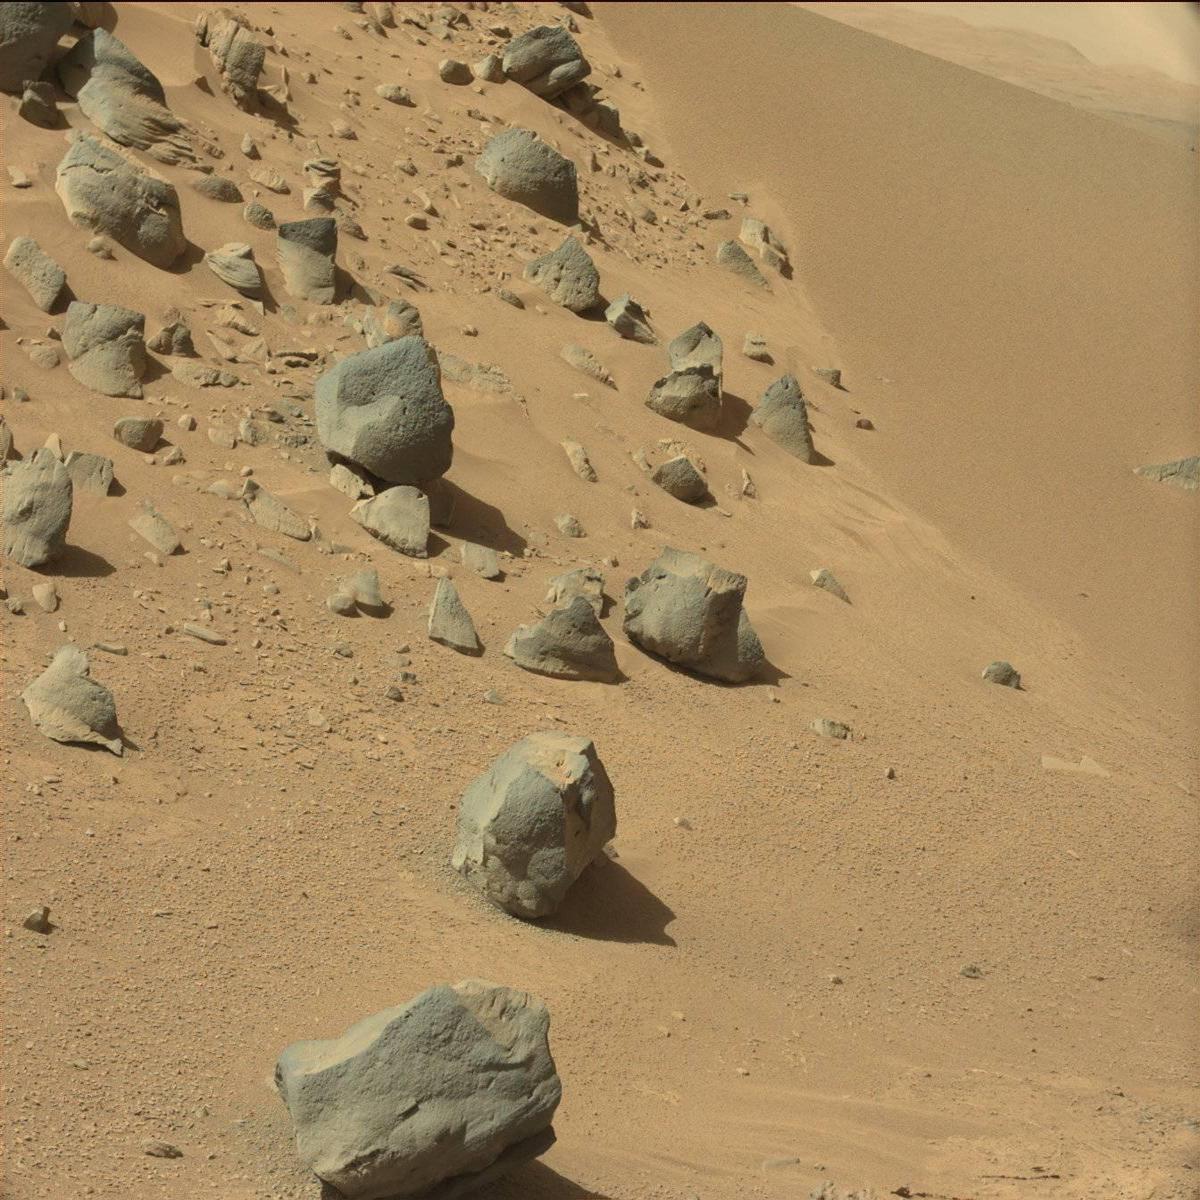
Terrain classes present: Bedrock, Ridge, Rock, Sand / Soil, Sky